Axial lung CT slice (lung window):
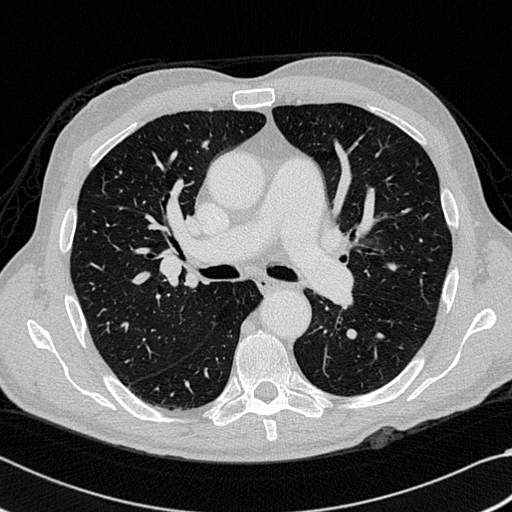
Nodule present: no